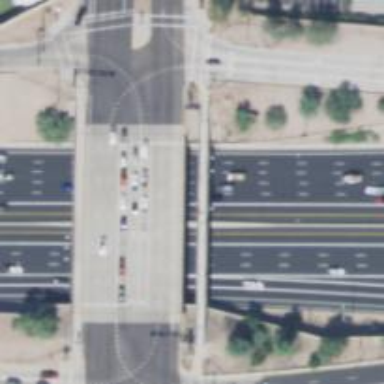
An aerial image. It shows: Secondary road crossing bridge.